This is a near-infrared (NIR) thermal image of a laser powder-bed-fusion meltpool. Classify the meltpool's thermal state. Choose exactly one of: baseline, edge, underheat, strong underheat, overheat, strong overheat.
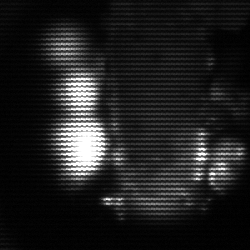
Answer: strong underheat